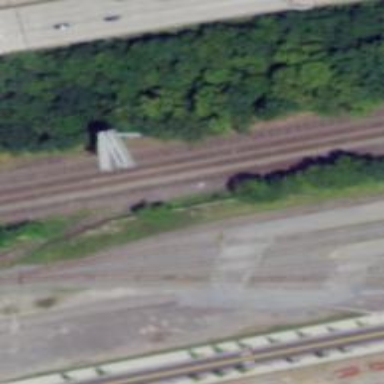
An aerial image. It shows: Railway yard in service.